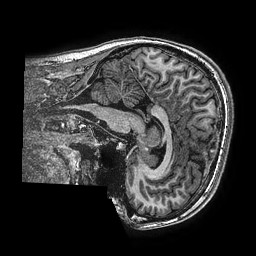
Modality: T1w
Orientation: sagittal
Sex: male
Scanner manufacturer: ge
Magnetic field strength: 3 T
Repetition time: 0.00766 s
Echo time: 0.003476 s